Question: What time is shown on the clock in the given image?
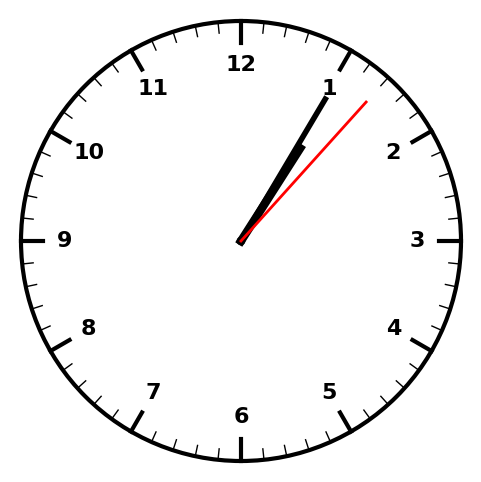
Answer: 01:05:07